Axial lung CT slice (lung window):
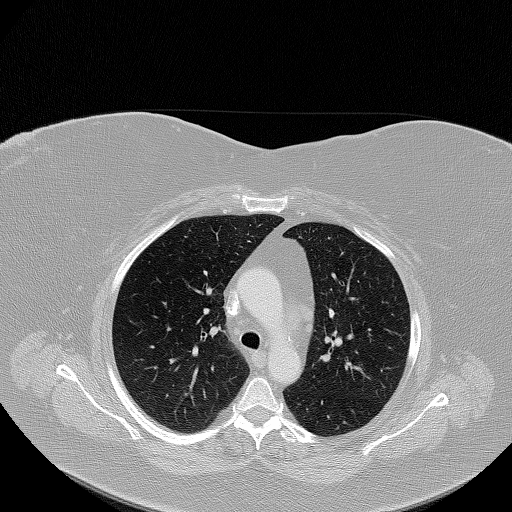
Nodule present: no